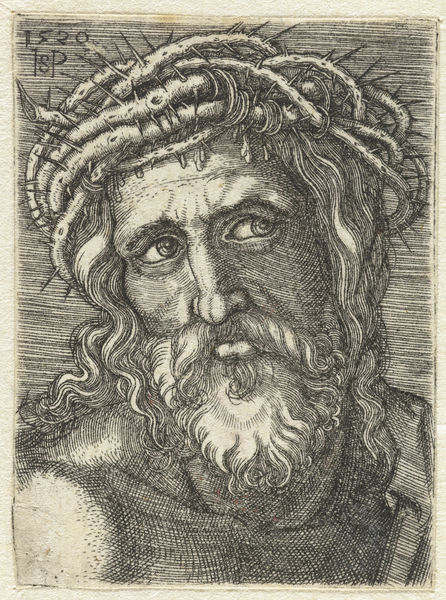
Titel: Hoofd van Christus met doornenkroon
Künstler: Hans Sebald Beham
Standort: Amsterdam
Institution: Rijksmuseum
Schlagwörter: mann, weiß, grau, schwarz, bart, augen, gewand, haare, krone, locken, tusche, blut, schraffur, stich, kranz, christus, jesus, dornen, kupferstich, tropfen, dornenkrone, dorne, schweiß